Aerial crown-view tile of a tropical tree (Barro Colorado Island, Panama), acquired 20250124:
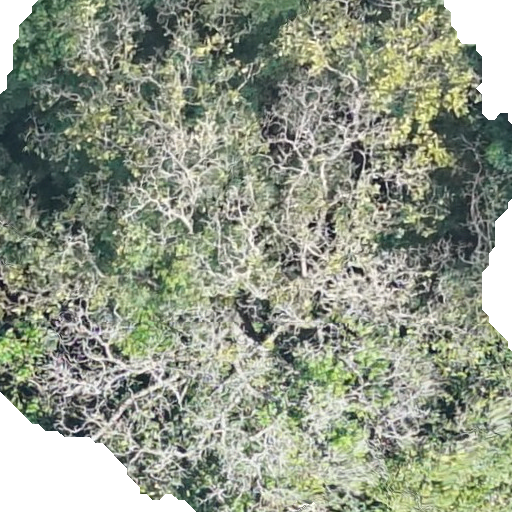
Species: Anacardium excelsum
GBIF accepted scientific name: Anacardium excelsum
Crown area: 423.913 m²